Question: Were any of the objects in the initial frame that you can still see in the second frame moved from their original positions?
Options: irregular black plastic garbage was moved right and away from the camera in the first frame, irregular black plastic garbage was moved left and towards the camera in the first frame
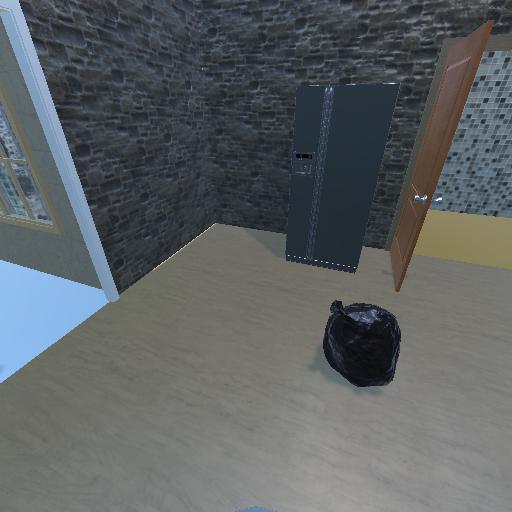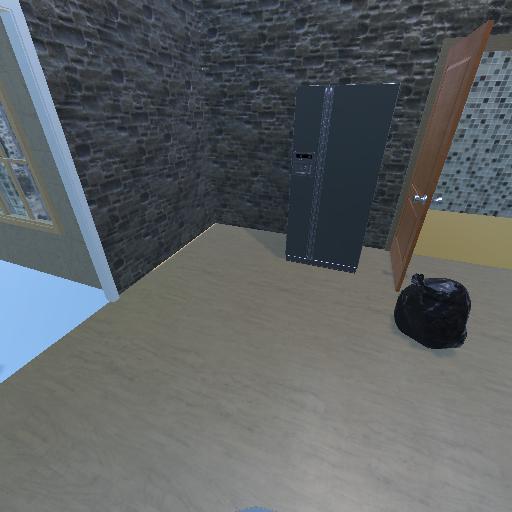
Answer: irregular black plastic garbage was moved right and away from the camera in the first frame